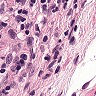
Metastatic tissue present: yes